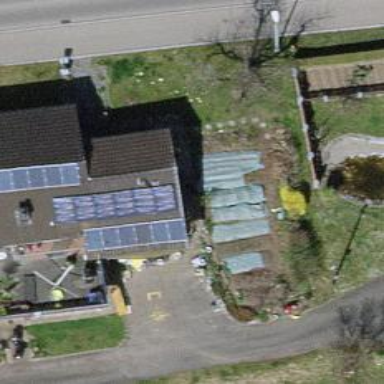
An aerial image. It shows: Solar photovoltaic panel generator.